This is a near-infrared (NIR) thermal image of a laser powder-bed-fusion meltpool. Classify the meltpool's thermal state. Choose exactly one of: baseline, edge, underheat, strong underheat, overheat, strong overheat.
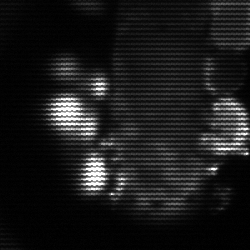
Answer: strong underheat